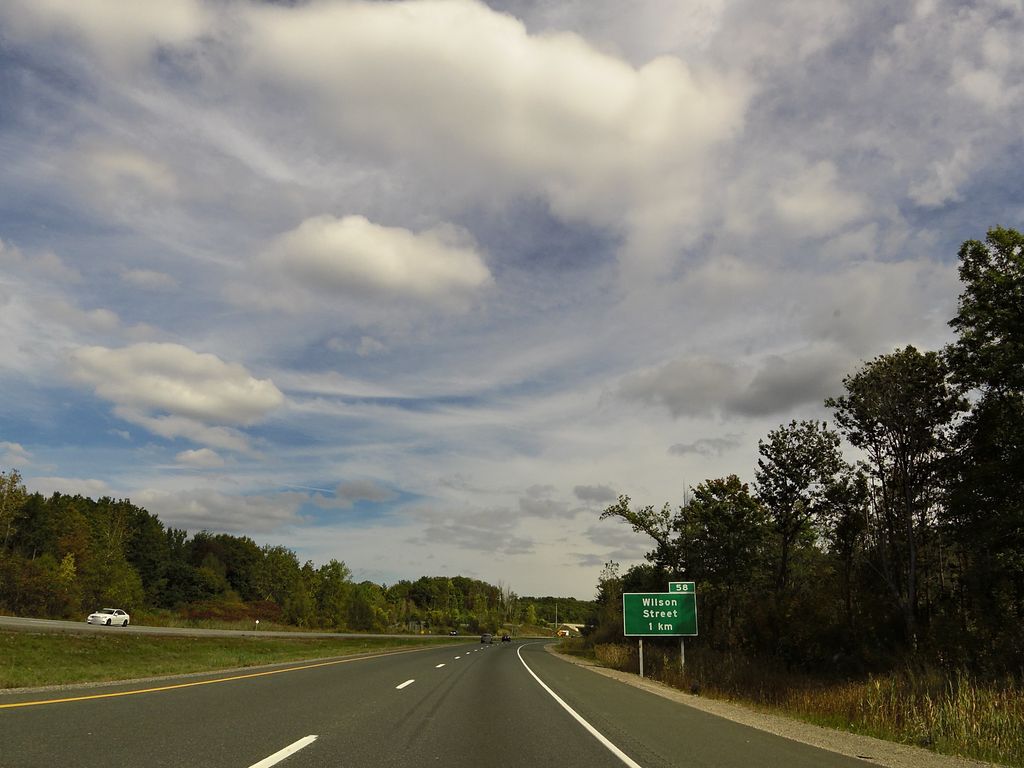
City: hamilton